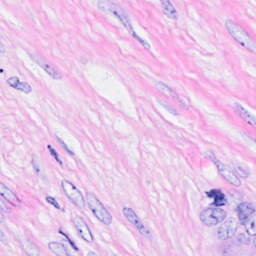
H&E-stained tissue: Breast